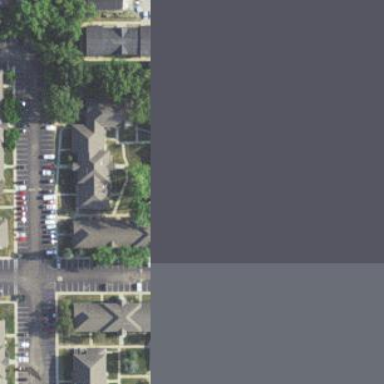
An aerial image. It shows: View of apartment building.